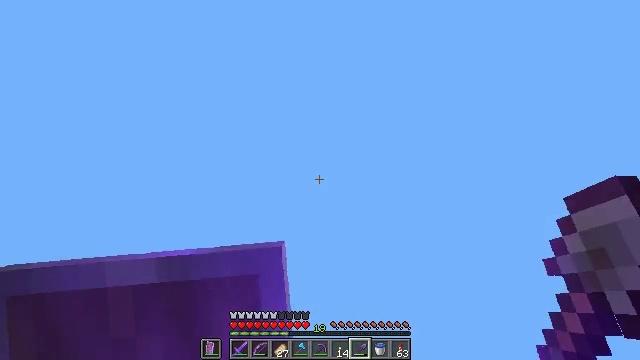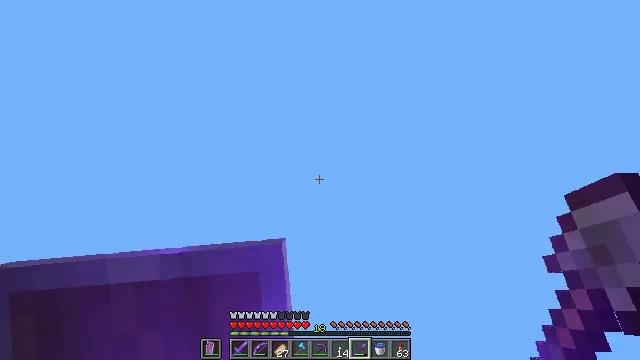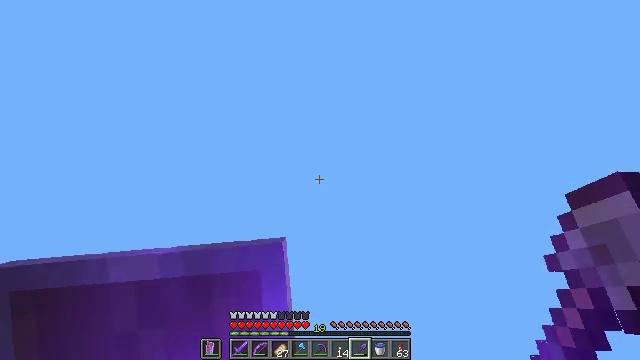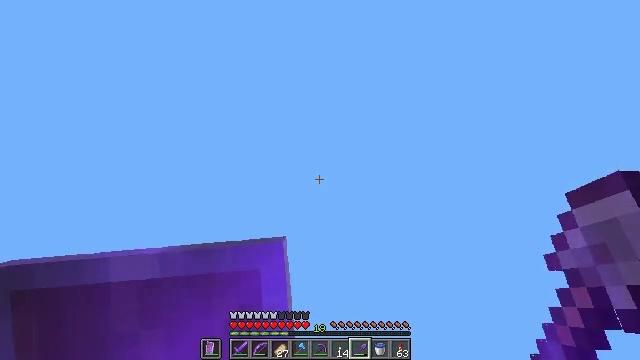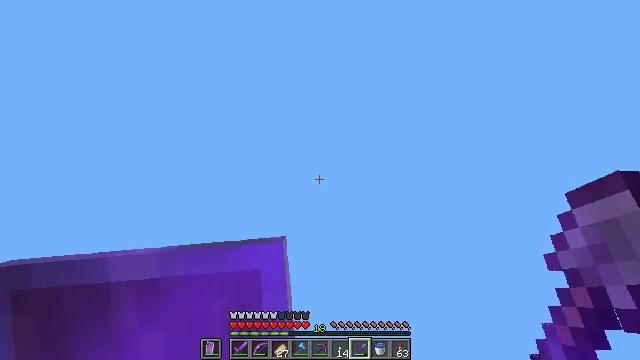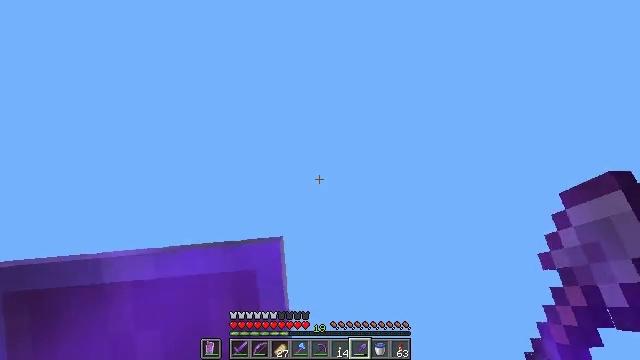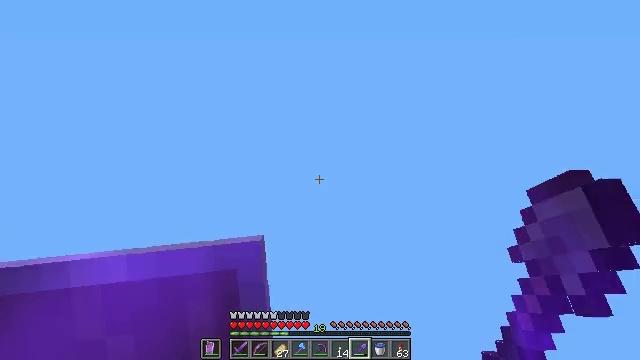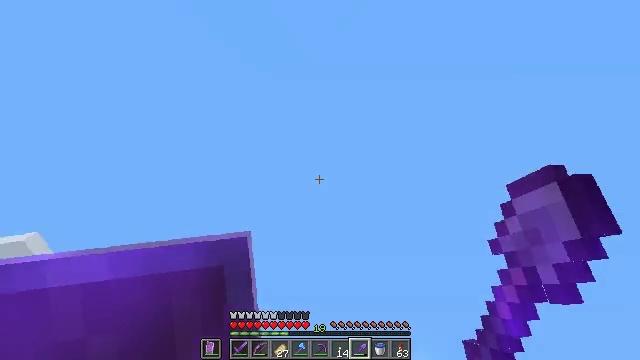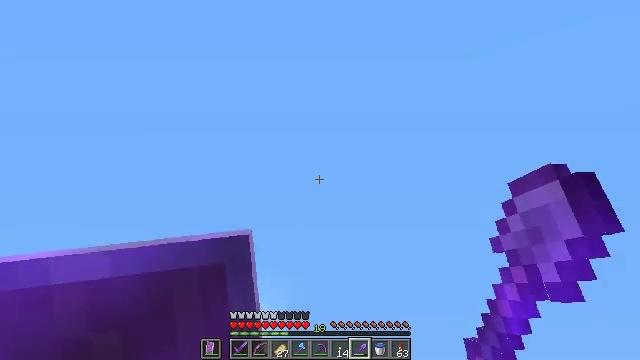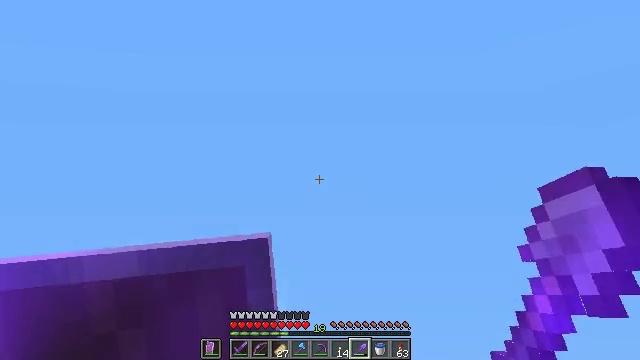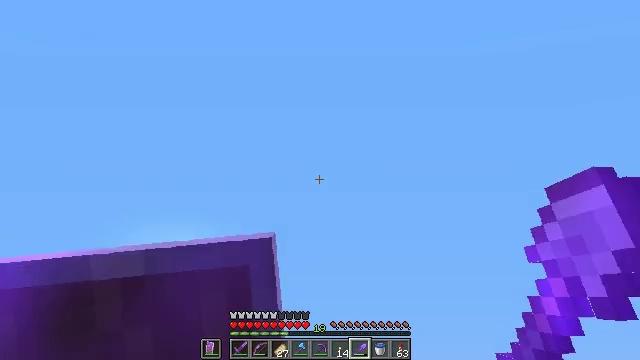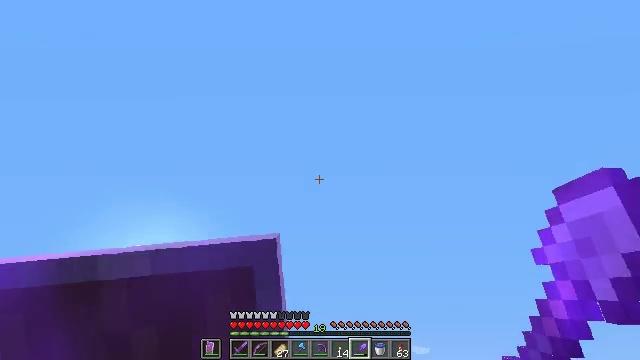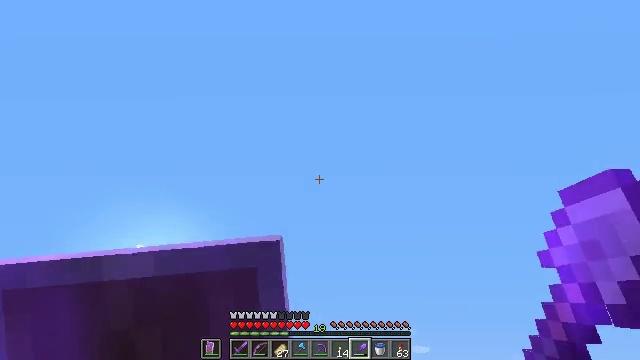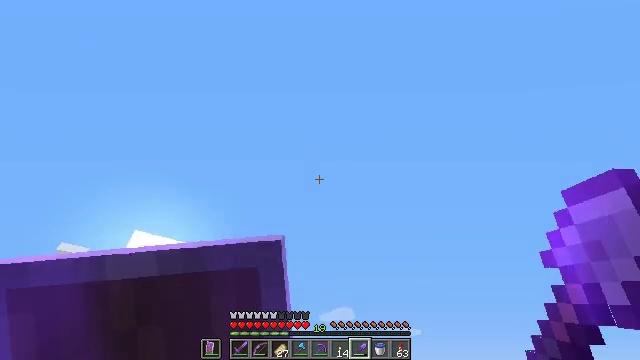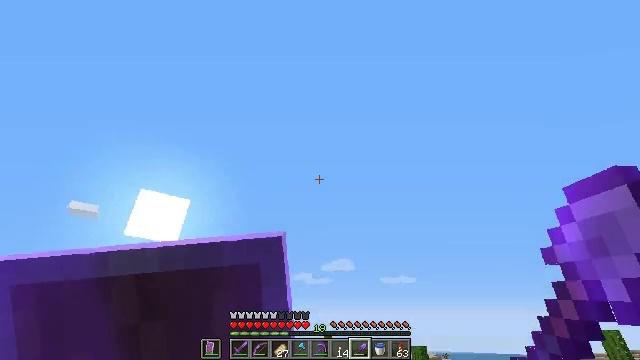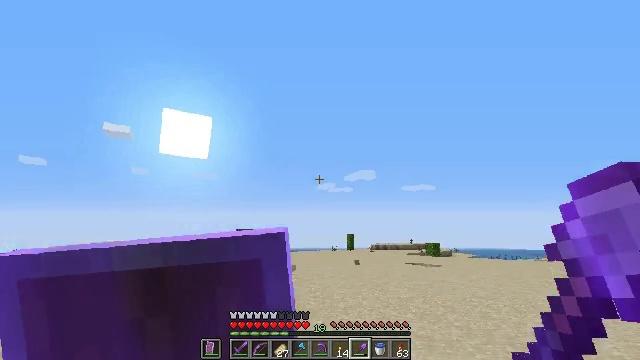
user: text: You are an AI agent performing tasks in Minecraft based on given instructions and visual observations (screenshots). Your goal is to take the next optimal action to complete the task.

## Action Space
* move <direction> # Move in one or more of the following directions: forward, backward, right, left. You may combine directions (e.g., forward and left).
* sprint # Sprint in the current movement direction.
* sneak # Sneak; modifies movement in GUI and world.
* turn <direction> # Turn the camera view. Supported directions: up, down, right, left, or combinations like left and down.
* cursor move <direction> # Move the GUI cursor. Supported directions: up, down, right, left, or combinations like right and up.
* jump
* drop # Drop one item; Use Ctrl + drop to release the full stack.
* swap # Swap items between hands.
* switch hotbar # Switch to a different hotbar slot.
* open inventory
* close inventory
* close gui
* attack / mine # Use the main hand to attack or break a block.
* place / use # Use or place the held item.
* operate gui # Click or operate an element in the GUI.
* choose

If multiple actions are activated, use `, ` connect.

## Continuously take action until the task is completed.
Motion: motion action
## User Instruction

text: Break the sand block.
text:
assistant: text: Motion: no_op
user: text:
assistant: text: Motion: no_op
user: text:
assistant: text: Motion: no_op
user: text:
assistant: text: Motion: no_op
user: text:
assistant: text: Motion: turn right
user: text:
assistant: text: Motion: turn right and down
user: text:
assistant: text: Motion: turn right and down
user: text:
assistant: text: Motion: turn right and down
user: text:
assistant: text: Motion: turn right and down
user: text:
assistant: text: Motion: turn right and down
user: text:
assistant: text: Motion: turn right and down
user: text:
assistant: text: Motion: no_op
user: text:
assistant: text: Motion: turn down
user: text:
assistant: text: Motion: turn down
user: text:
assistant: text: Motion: turn left and down
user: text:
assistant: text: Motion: turn left and down
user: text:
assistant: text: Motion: no_op
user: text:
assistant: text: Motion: no_op
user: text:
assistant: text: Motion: no_op
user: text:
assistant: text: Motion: no_op
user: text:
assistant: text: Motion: no_op
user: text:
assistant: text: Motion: turn left and up
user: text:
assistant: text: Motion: turn left and up
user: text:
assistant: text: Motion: turn left and down
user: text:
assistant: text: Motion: turn left and down
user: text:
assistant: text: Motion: turn left and down
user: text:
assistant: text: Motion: turn left
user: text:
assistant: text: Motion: turn left
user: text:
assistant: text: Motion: turn left and down
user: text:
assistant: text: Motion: turn left and down